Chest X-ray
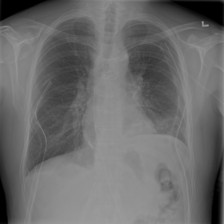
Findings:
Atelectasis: negative
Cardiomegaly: negative
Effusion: negative
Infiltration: negative
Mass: negative
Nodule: negative
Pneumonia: negative
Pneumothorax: positive
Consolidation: negative
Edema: negative
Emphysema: negative
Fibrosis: negative
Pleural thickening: negative
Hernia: negative